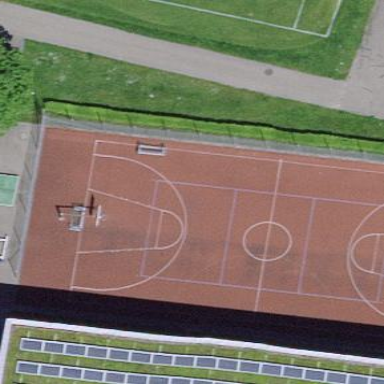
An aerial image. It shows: Tartan basketball court situated on pitch designated for leisure land.